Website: home-depot
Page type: billing-address
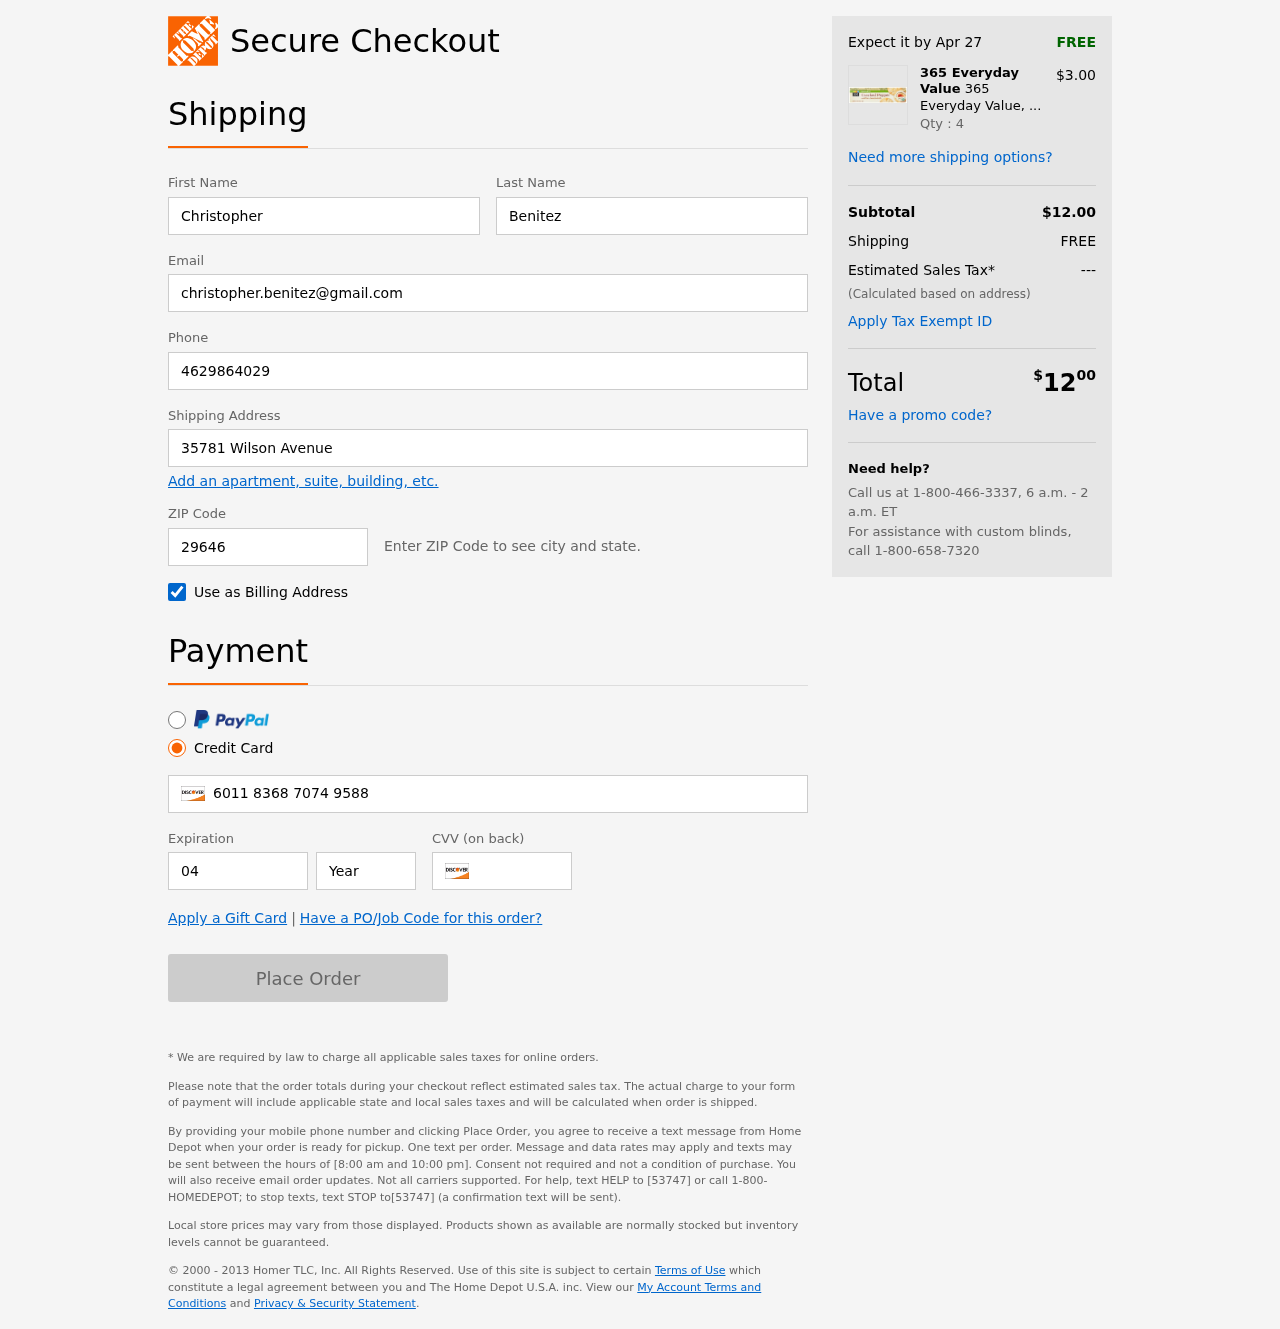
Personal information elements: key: PII_FIRSTNAME
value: Christopher
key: PII_LASTNAME
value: Benitez
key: PII_EMAIL
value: christopher.benitez@gmail.com
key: PII_PHONE
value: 4629864029
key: PII_STREET
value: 35781 Wilson Avenue
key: PII_POSTCODE
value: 29646
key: PII_CARD_NUMBER
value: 6011 8368 7074 9588
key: PII_CARD_EXPIRY_MONTH
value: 04
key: PII_CARD_CVV
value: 260
Product elements: key: PRODUCT1_BRAND
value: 365 Everyday Value
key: PRODUCT1_NAME
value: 365 Everyday Value, Organic Cracked Pepper Water Crackers, 4.4 oz
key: PRODUCT1_PRICE
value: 3
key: PRODUCT1_QUANTITY
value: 4
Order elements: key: ORDER_DELIVERY_DATE
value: Apr 27
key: ORDER_SUBTOTAL
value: $12.00
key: ORDER_SHIPPING_COST
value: FREE
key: ORDER_TAX
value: ---
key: ORDER_TOTAL2
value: $1200